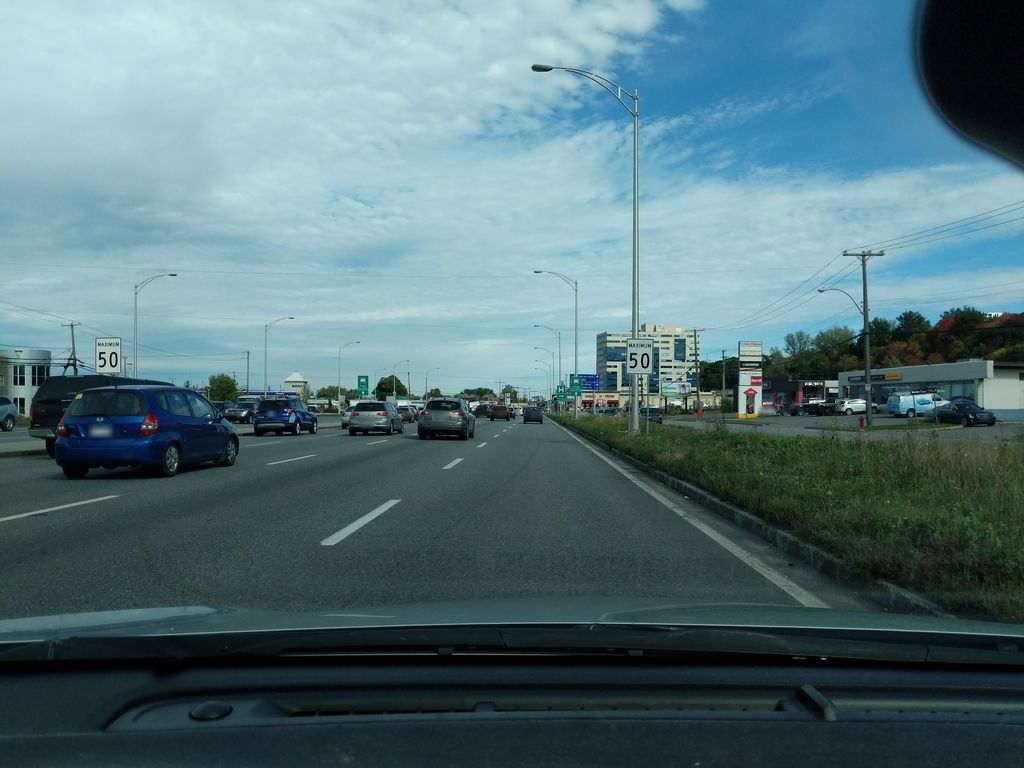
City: quebec_city